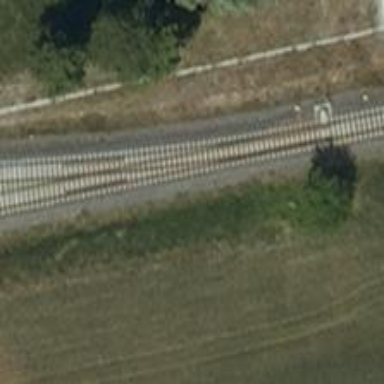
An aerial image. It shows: Light railway signal with repeated crossing indication.